Interaction volume radius: 5 \u00c5
Interaction volume height: 15 \u00c5
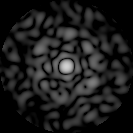
Disorder parameter: 0.7959